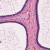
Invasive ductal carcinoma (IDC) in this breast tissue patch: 0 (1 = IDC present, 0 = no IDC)